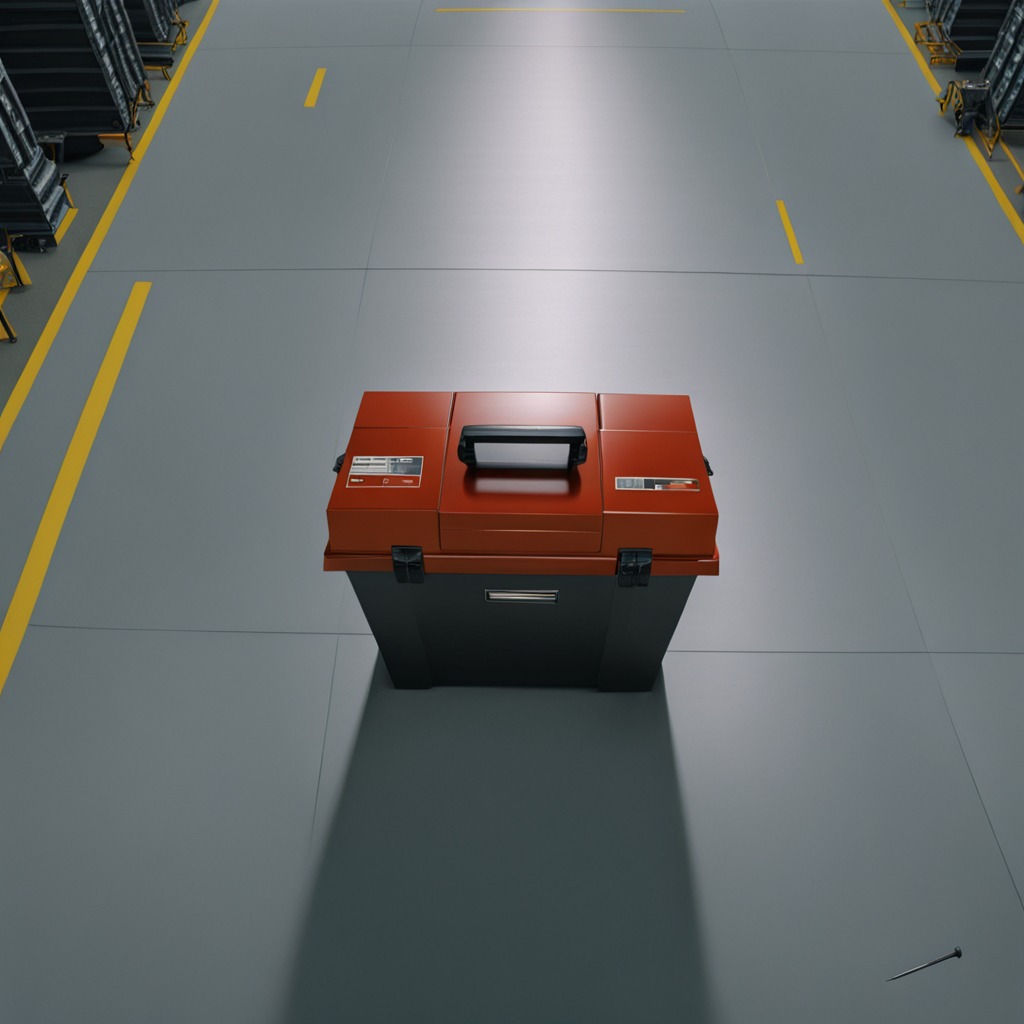
A nail is lying on the toolbox surface in an airplane hangar workshop.